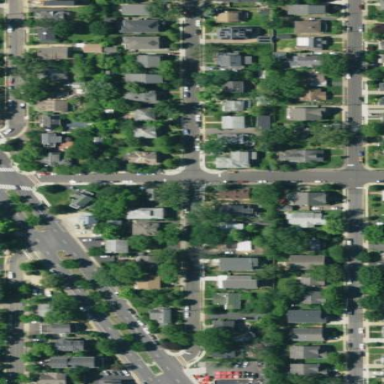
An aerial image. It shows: Sidewalk.